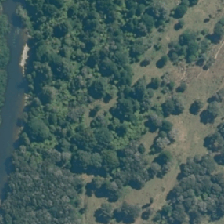
Land cover: indigenous_forest